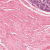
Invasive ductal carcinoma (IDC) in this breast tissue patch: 0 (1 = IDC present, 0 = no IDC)